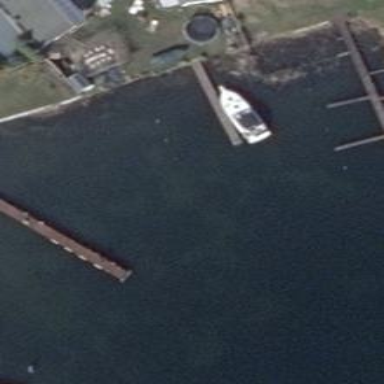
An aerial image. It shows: Man-made pier.